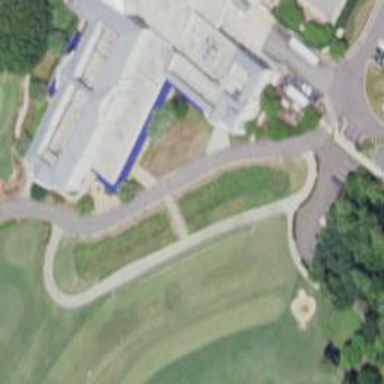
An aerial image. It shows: Pathway for golfing.